Aerial crown-view tile of a tropical tree (Barro Colorado Island, Panama), acquired 20240611:
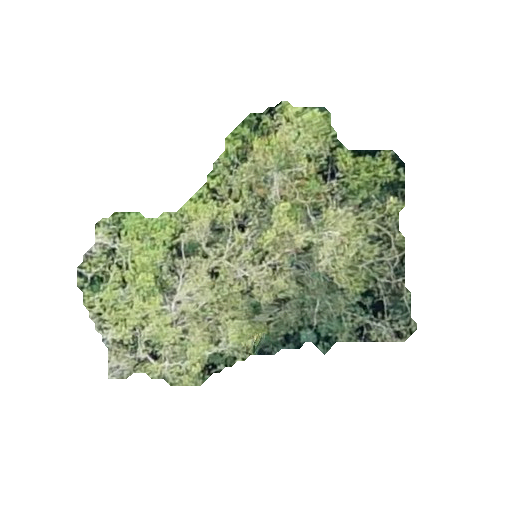
Species: Luehea seemannii
GBIF accepted scientific name: Luehea seemannii
Crown area: 97.656 m²